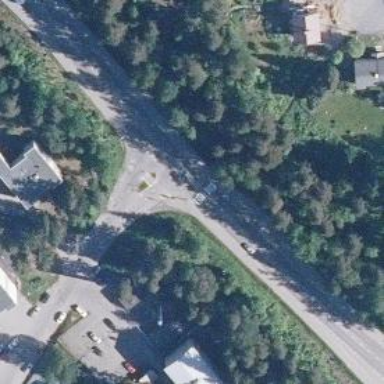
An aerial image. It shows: Island crossing on the road.